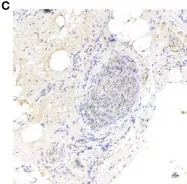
The nerve tissue showed reactivity for NMDAR1.
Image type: pathology (immunostaining)